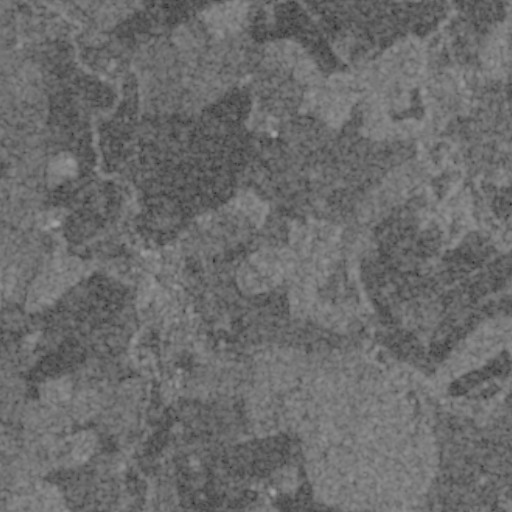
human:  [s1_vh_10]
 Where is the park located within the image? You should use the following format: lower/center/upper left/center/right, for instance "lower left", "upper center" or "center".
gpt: The park is located in the center of the image.
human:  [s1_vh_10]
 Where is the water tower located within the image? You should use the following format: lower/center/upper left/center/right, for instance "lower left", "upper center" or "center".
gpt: The water tower is located in the center of the image.
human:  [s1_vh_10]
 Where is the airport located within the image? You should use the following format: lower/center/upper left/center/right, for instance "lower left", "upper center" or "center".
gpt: There is no airport in the image.

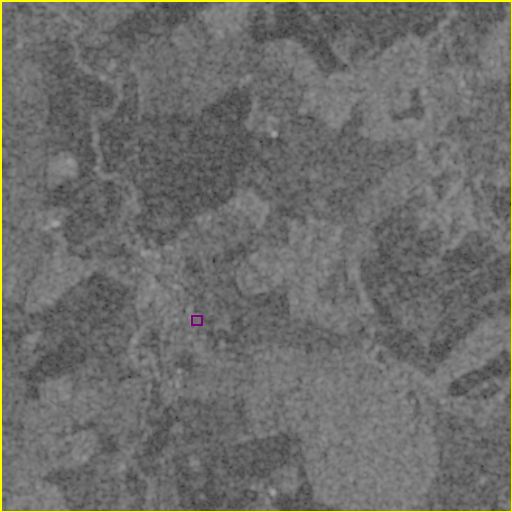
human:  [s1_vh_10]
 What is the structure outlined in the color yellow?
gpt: The structure outlined in yellow is a crop field.
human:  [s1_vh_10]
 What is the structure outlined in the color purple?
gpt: The structure outlined in purple is a park.
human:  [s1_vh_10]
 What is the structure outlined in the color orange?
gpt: There is no orange outline.